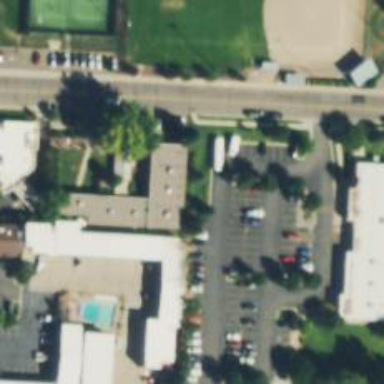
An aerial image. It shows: School.